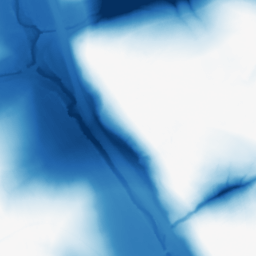
Category: morphological
Decomposition family: morphological
Decomposition parameters: operation: closing
size: 100
Upsampling method: linear_exact
Upsampling parameters: scale: 8
Upsampling scale: 8